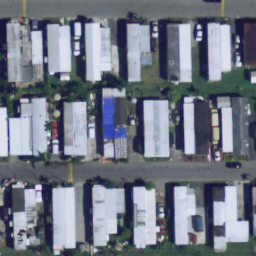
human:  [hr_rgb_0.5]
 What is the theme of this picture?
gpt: mobile home park

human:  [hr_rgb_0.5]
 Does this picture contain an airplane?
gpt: no

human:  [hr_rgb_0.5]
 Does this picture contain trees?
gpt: yes

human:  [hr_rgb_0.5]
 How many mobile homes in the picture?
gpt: eighteen

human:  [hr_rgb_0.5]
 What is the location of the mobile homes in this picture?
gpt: up, center and bottom